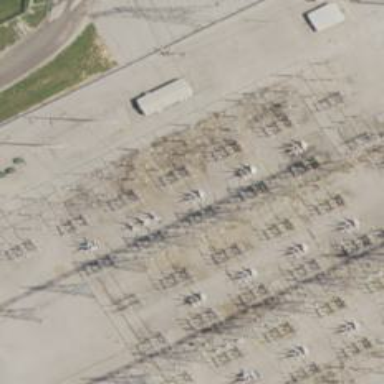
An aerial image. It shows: Switch used for power control.